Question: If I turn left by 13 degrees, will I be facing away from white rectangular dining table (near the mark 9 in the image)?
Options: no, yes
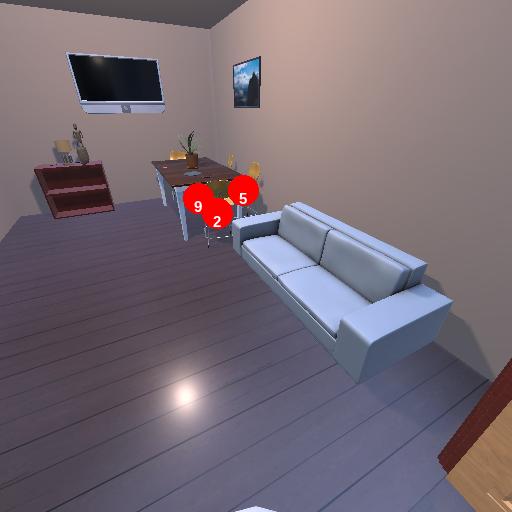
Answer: no